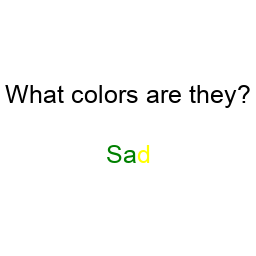
Color: green, green, yellow
Background color: white
Question text color: black